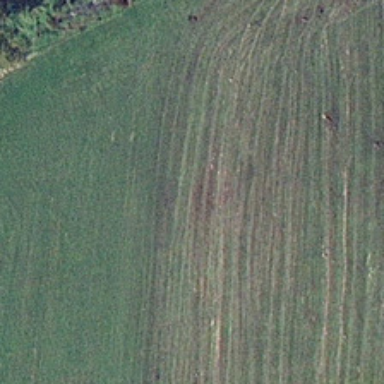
A vast expanse of grassland was planted on this vast land .